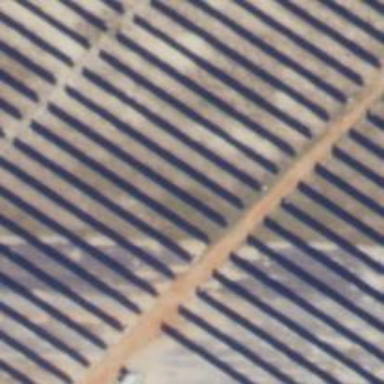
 consisting of solar photovoltaic panels."